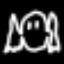
Label: frog